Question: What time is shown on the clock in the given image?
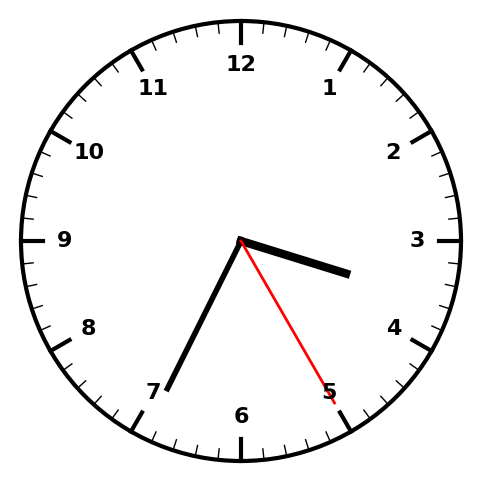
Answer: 03:34:25